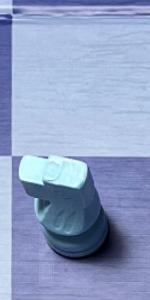
Label: Knight_White